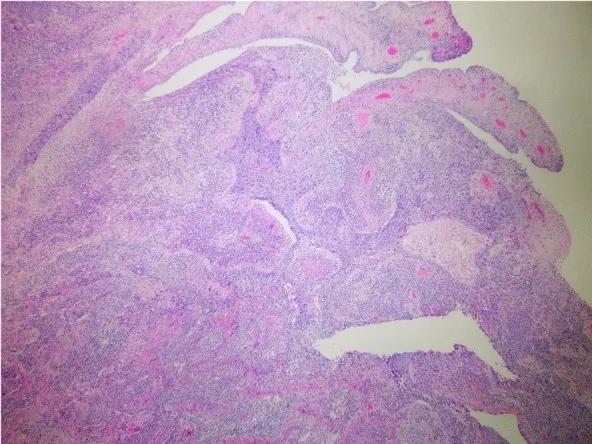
Metastasis of poorly differentiated carcinoma into the fimbrial part of left Fallopian tube; H&E, 5x and 40x.
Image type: pathology (h&e)